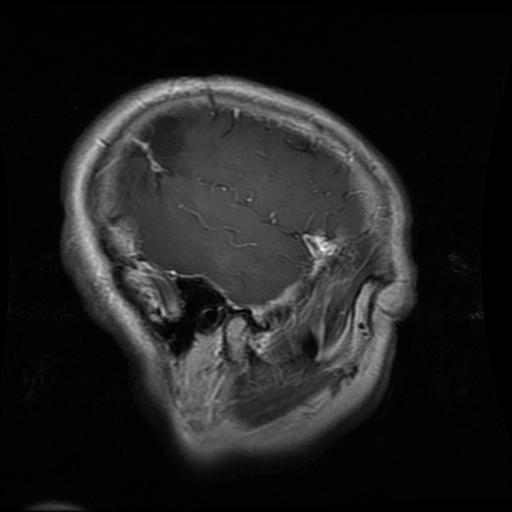
Label: glioma